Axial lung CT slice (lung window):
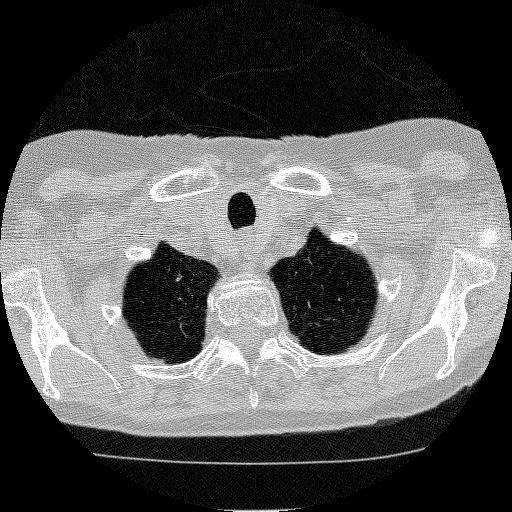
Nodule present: no